Question: Is there an easy way to generate a swimmer plot in R? Same data as in a KM curve but with each individual survival represented as a line. Example:

I've searched stackoverflow, the R-help mailing list, and consulted Dr. Google without an obvious answer, though my search technique may be suboptimal. Thank you!
**** ADDENDED ****
Apologies for not appropriately asking a question - this is my first time! Playing around, I've been able to do the following:
'''
OS DeathYN TreatmentGroup
4 444 days 1 0
5 553 days 1 0
8 812 days 0 0
1 844 days 0 0
10 1071 days 0 0
9 1147 days 0 0
6 1349 days 0 0
3 1375 days 0 0
2 1384 days 0 1
7 1687 days 0 0
orderedData$GroupColor[orderedData$TreatmentGroup==0] <- "yellow"
orderedData$GroupColor[orderedData$TreatmentGroup==1] <- "red"
orderedData$YCoord <- barplot(as.numeric(orderedData$OS), horiz=TRUE, col=orderedData$GroupColor, xlim=c(0,max(orderedData$OS) + 50), xlab="Overall Survival")
points(x=20+as.numeric(orderedData$OS), y=orderedData$YCoord,pch=62, col="green")
legend(1000,2, c("Control", "Treatment", "still living"), col=c("yellow","red", "green"), lty=1, lwd=c(10,10,0),pch=62)
'''
This gets me close enough for now, but aesthetics are not perfect. If there is a package or a better solution someone can suggest I'd love to see it!
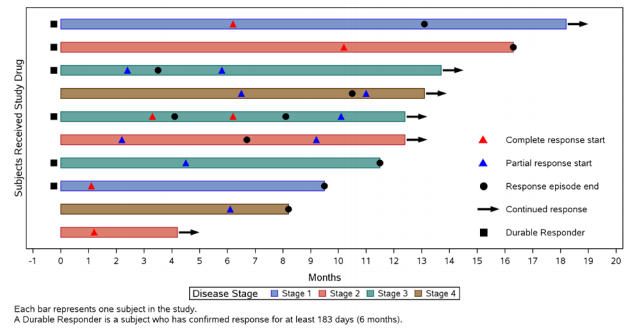
Answer: You asked for an "easy" way to generate a swimmer plot. This is probably a bit more involved than you were hoping for, but it's pretty close to what you posted. If you need to make a lot of swimmer plots, you can tweak this into something that works for you and then turn it into a function.
First create some fake data:
'''
library(ggplot2)
library(reshape2)
library(dplyr)
library(grid)
set.seed(33)
dat = data.frame(Subject = 1:10,
Months = sample(4:20, 10, replace=TRUE),
Treated=sample(0:1, 10, replace=TRUE),
Stage = sample(1:4, 10, replace=TRUE),
Continued=sample(0:1, 10, replace=TRUE))
dat = dat %>%
group_by(Subject) %>%
mutate(Complete=sample(c(4:(max(Months)-1),NA), 1,
prob=c(rep(1, length(4:(max(Months)-1))),5), replace=TRUE),
Partial=sample(c(4:(max(Months)-1),NA), 1,
prob=c(rep(1, length(4:(max(Months)-1))),5), replace=TRUE),
Durable=sample(c(-0.5,NA), 1, replace=TRUE))
# Order Subjects by Months
dat$Subject = factor(dat$Subject, levels=dat$Subject[order(dat$Months)])
# Melt part of data frame for adding points to bars
dat.m = melt(dat %>% select(Subject, Months, Complete, Partial, Durable),
id.var=c("Subject","Months"))
'''
Now for the plot:
'''
ggplot(dat, aes(Subject, Months)) +
geom_bar(stat="identity", aes(fill=factor(Stage)), width=0.7) +
geom_point(data=dat.m,
aes(Subject, value, colour=variable, shape=variable), size=4) +
geom_segment(data=dat %>% filter(Continued==1),
aes(x=Subject, xend=Subject, y=Months + 0.1, yend=Months + 1),
pch=15, size=0.8, arrow=arrow(type="closed", length=unit(0.1,"in"))) +
coord_flip() +
scale_fill_manual(values=hcl(seq(15,375,length.out=5)[1:4],100,70)) +
scale_colour_manual(values=c(hcl(seq(15,375,length.out=3)[1:2],100,40),"black")) +
scale_y_continuous(limits=c(-1,20), breaks=0:20) +
labs(fill="Disease Stage", colour="", shape="",
x="Subject Recevied Study Drug") +
theme_bw() +
theme(panel.grid.minor=element_blank(),
panel.grid.major=element_blank(),
axis.text.y=element_blank(),
axis.ticks.y=element_blank())
'''
<URL>